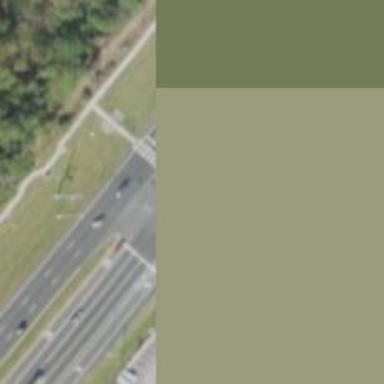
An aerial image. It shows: Footway crossing.